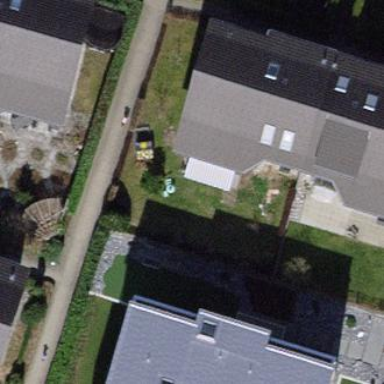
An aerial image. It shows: Semi-detached house.